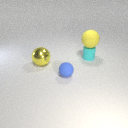
small cyan rubber cylinder behind small blue rubber sphere